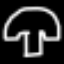
Label: mushroom